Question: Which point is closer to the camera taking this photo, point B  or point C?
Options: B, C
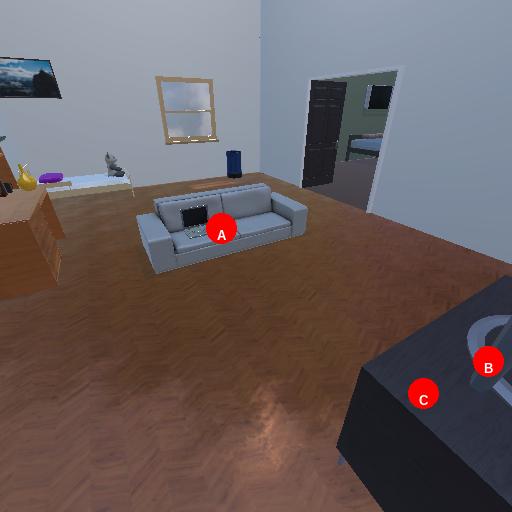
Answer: B